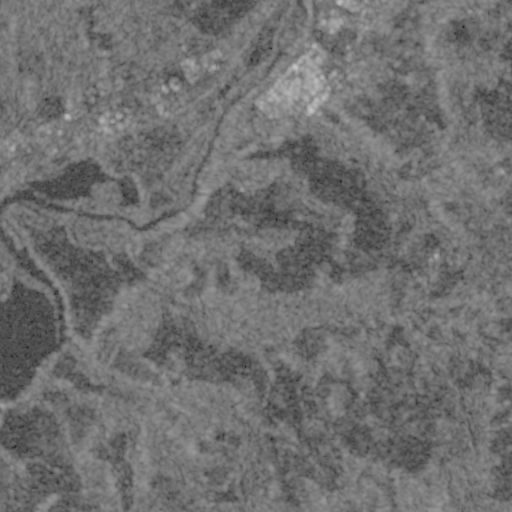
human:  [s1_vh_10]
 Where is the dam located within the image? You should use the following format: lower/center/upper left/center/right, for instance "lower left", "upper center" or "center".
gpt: The dam is located in the lower left of the image.
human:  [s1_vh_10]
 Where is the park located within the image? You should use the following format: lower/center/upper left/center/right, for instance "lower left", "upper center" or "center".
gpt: The park is located in the upper left of the image.
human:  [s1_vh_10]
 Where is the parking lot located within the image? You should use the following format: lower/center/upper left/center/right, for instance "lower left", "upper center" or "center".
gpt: The parking lot is located in the upper left of the image.
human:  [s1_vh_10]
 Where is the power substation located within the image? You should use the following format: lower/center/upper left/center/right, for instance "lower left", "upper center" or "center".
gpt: The power substation is located in the upper right of the image.
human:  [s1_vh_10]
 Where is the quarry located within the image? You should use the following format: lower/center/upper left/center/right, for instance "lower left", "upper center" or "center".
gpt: The quarry is located in the upper left of the image.
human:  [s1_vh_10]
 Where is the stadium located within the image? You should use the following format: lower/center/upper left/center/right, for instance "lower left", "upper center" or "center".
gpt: The stadium is located in the center left of the image.
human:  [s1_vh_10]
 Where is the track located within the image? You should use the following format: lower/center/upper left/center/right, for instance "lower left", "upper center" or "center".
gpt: There is no track in the image.

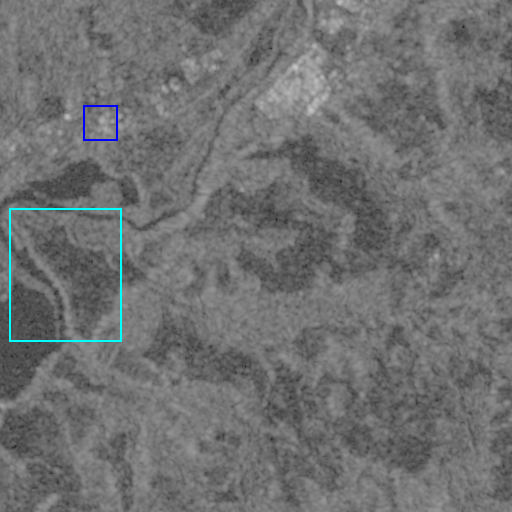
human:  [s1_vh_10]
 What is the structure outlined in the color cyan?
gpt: The structure outlined in cyan is a crop field.
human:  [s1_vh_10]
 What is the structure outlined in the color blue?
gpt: The structure outlined in blue is a quarry.
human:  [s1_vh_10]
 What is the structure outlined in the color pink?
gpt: There is no pink outline.